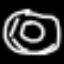
Label: donut